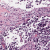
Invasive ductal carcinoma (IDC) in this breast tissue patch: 1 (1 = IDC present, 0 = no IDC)